Question: I can tell this version for haxe is quite a bit better but I noticed when trying to get code hinting or intellisense on AS3 classes I don't get any public methods showing up or variables for that matter?
Is this not yet supported or is there something I have to do too configure this?
here is an example of me trying to use the drawing api and not getting anything useful
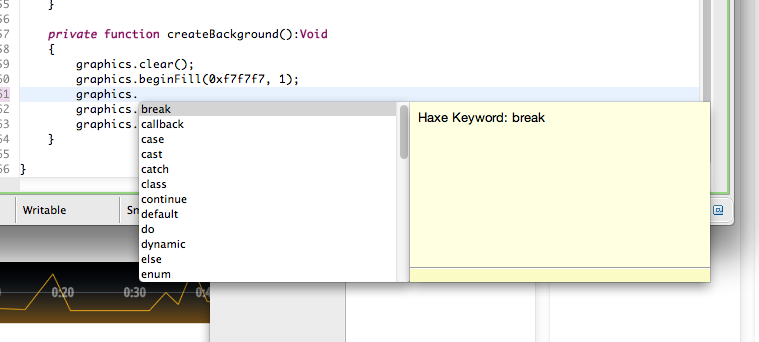
Answer: FDT's Haxe autocompletion is completely dependent on the Haxe compiler (or Auto Completion server if you're using that). If the compiler does not 'see' your file then there will be no autocomplete.
There are numerous things that are going on; however, here are a few:
## The basic Types might be missing.
You'll need to clean or get the compiler to do a full build to create these files again.

## The class you're editing is not being compiled.
Because autocompletion is based on the compiler, if the file is not connected to the compiler you won't get anything. To do this, you'll need to make sure that your project is being built from your .HXML file and that the file you're editing is somehow connected (e.g. imported or instanciated at some point in your application) to your 'Main' class.
Matt, the 2nd issue is probably what is happening to you. Make sure it's being built correctly from your HXML file and it's connected to your 'Main' class. Otherwise moving over the files from your old project to one that is created in FDT, is the sure fire way to fix it.